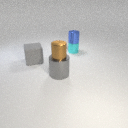
small cyan metal cylinder behind large gray rubber cube